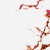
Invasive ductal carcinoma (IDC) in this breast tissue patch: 0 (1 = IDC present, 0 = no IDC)